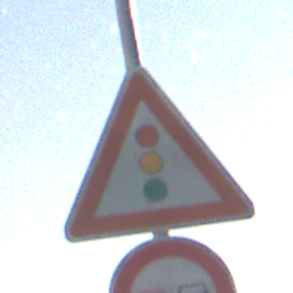
Verkehrszeichen: Lichtzeichenanlage
Zusatzzeichen unten: Ueberholverbot
Umgebung: Outdoor, Nature
Tageszeit: Night
Wetter: Clear
Licht: Natural
Jahreszeit: NotSpecified
Kontrast: HighContrast